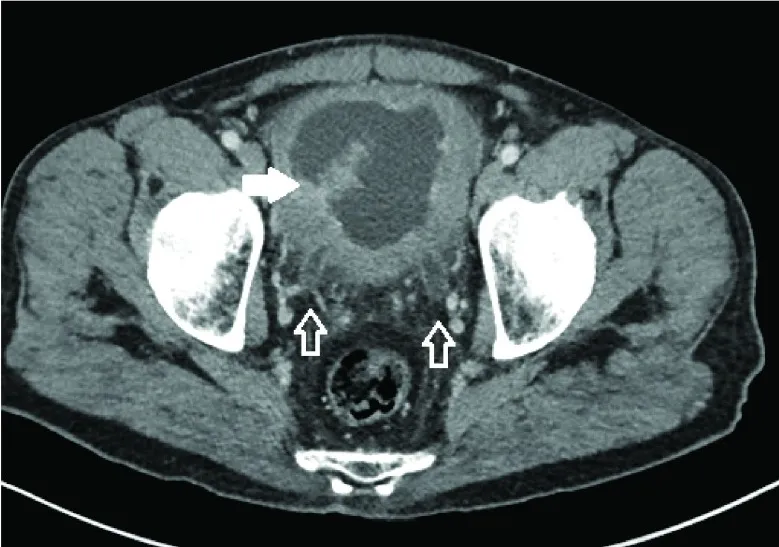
Axial contrast enhanced CT demonstrating bilateral ureteric dilation (hollow arrows) and a large enhancing intravesical mass (solid arrow).
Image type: radiology (ct)